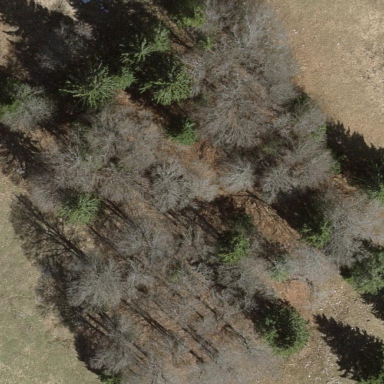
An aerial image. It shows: Forest area.